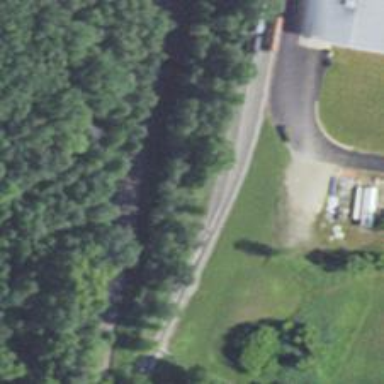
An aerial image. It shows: Rail spur service.